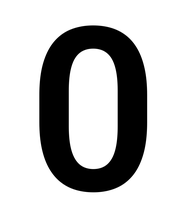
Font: Roboto_SemiBold